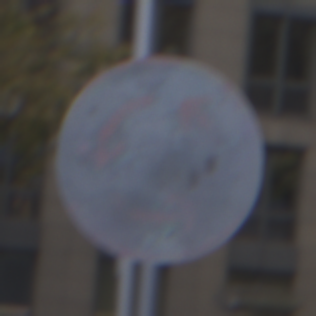
Verkehrszeichen: Kreisverkehr
Umgebung: Outdoor, Urban
Tageszeit: SunriseSunset
Wetter: PartlyCloudy
Licht: Natural
Jahreszeit: NotSpecified
Kontrast: LowContrast